Question: I have what would seem to be a common problem yet I cannot figure out how to achieve the desired outcome. I have a nested entity with navigation properties defined on it as seen in the following diagram.

The map points collection can potentially be quite large for a given MapLine and there can be quite a large number of MapLines for a MapLayer.
The question here is what is the best approach for getting a MapLayer object inserted into the database using Entity Framework and still maintain the relationships that are defined by the navigation properties?
A standard Entity Framework implementation
'''
dbContext.MapLayers.Add(mapLayer);
dbContext.SaveChanges();
'''
causes a large memory spike and pretty poor return times.
I have tried implementing the <URL>
This seems like it would be a problem that someone has run into before but I cant seem to find any resources that explain how to accomplish this task.
I have tried to implement the suggestion provided by Richard but I am not understanding how I would go about this for a nested entity such as the one I have described. I am running under the assumption that I need to insert the MapLayer object, then the MapLines, then the MapPoints to honor the PF/FK relationship in the database. I am currently trying the following code but this does not appear to be correct.
'''
dbContext.MapLayers.Add(mapLayer);
dbContext.SaveChanges();
List<MapLine> mapLines = new List<MapLine>();
List<MapPoint> mapPoints = new List<MapPoint>();
foreach (MapLine mapLine in mapLayer.MapLines)
{
//Update the mapPoints.MapLine properties to reflect the current line object
var updatedLines = mapLine.MapPoints.Select(x => { x.MapLine = mapLine; return x; }).ToList();
mapLines.AddRange(updatedLines);
}
using (TransactionScope scope = new TransactionScope())
{
MyDbContext context = null;
try
{
context = new MyDbContext();
context.Configuration.AutoDetectChangesEnabled = false;
int count = 0;
foreach (var entityToInsert in mapLines)
{
++count;
context = AddToContext(context, entityToInsert, count, 100, true);
}
context.SaveChanges();
}
finally
{
if (context != null)
context.Dispose();
}
scope.Complete();
}
'''
After having tried multiple different ways to achieve this I finally gave up and just inserted the MapLayer as an entity and stored the MapLines => MapPoints relationship as the raw Json string in a byte array on the MapLayer entity (as I am not querying against those structures this works for me).
As the saying goes "It aint pretty, but it works".
I did have some success with the BulkInsert package and managing the relationships outside of EF, but again ran into a memory problem when trying to use EF to pull the data back into the system. It seems that currently, EF is not capable of handling large datasets and complex relationships efficiently.
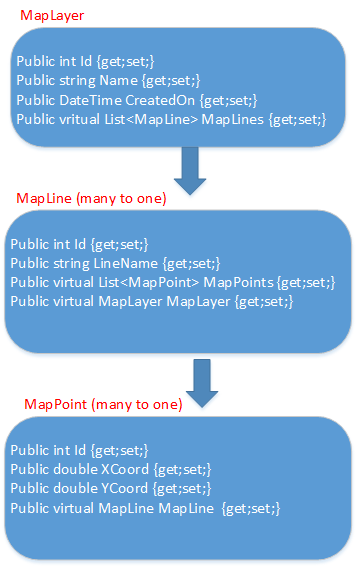
Answer: I had bad experience with huge context save. All those recommendations about saving in iterations by 100 rows, by 1000 rows, then disposing context or clearing list and detaching objects, assigning null to everything etc etc - it is all bullshit. We had requirements to insert daily millions of rows in many tables. Definitely one should not use entity in these conditions. You will be fighting with memory leaks and decrease in insertion speed when iterations proceed.
Our first improvement was creating stored procedures and adding them to model. It is 100 times faster then 'Context.SaveChanges()', and there is no leaks, no decrease in speed over time.
But it was not sufficient for us and we decided to use 'SqlBulkCopy'. It is super fast. 1000 times faster then using stored procedures.
So my suggestion will be:
if you have many rows to insert but count is under something like 50000 rows, use stored procedures, imported in model;
if you have hundreds of thousands of rows, go and try 'SqlBulkCopy'.
Here is some code:
'''
EntityConnection ec = (EntityConnection)Context.Connection;
SqlConnection sc = (SqlConnection)ec.StoreConnection;
var copy = new SqlBulkCopy(sc, SqlBulkCopyOptions.CheckConstraints | SqlBulkCopyOptions.Default , null);
copy.DestinationTableName = "TableName";
copy.ColumnMappings.Add("SourceColumn", "DBColumn");
copy.WriteToServer(dataTable);
copy.Close();
'''
If you use 'DbTransaction' with context, you can manage to bulk insert using that transaction as well, but it needs some hacks.